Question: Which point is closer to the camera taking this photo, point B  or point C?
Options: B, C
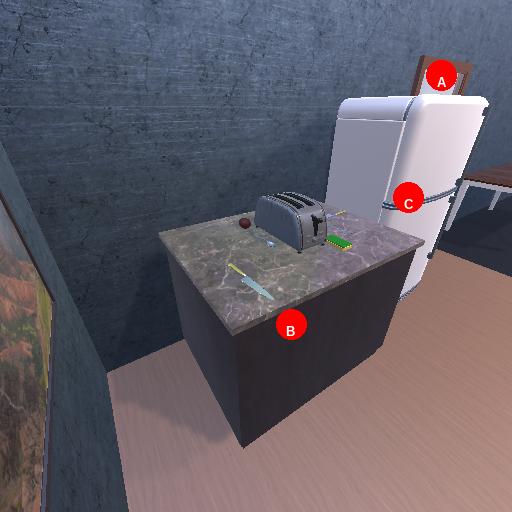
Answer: B